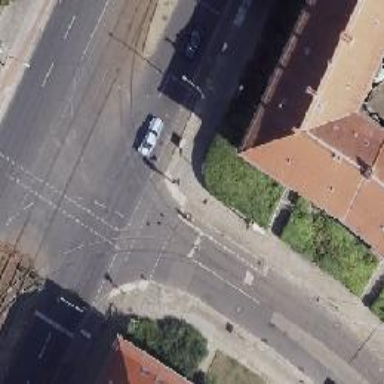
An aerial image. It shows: Road crossing with traffic signals.